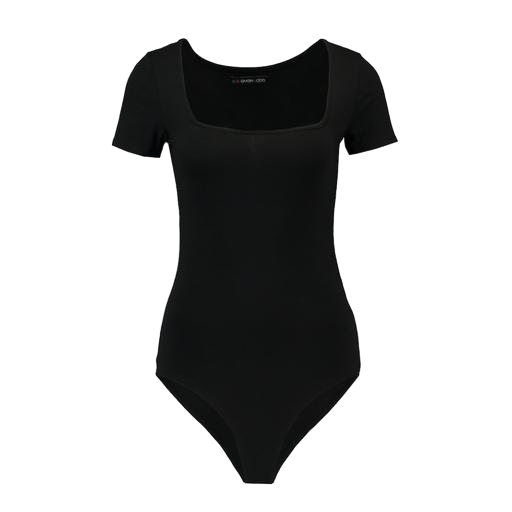
black scoop neck, black stretch scoop tee, tight fit nd low scoop neck, white background